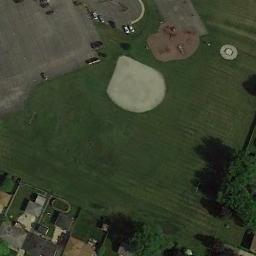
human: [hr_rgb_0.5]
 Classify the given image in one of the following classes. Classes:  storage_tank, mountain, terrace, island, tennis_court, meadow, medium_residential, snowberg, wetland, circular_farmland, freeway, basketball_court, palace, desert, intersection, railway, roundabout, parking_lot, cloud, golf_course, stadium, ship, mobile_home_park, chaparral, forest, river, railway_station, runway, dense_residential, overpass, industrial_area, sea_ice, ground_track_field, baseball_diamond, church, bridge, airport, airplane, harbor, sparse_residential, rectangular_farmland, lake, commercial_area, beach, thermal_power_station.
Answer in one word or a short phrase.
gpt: baseball_diamond